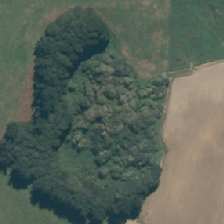
Land cover: deciduous_hardwood